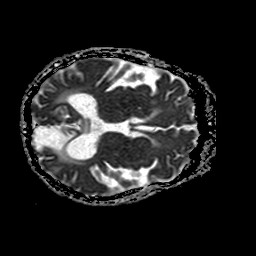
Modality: ADC
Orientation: axial
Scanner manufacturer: philips
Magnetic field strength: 1.5 T
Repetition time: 3.775 s
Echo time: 0.09565 s